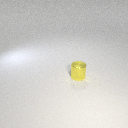
small yellow metal cylinder